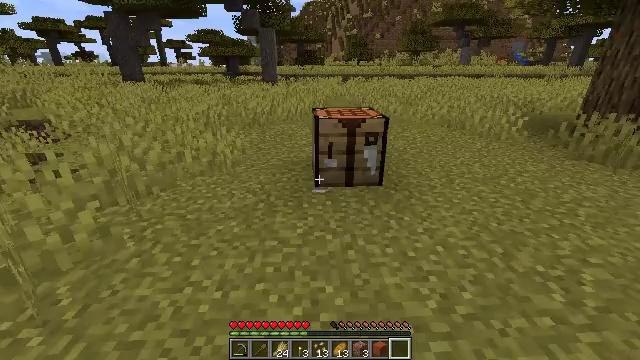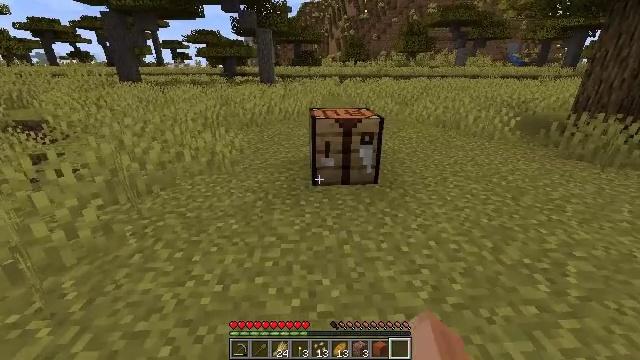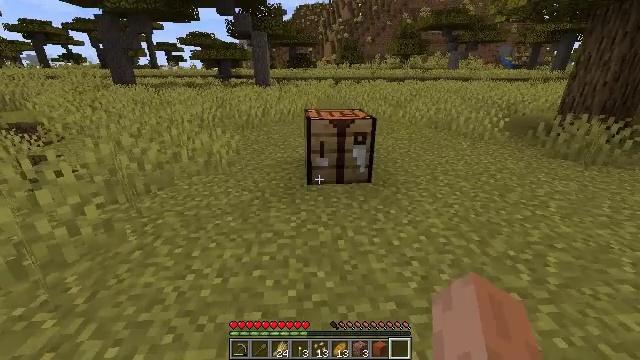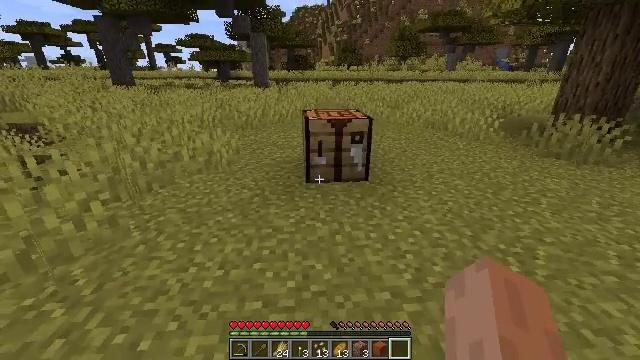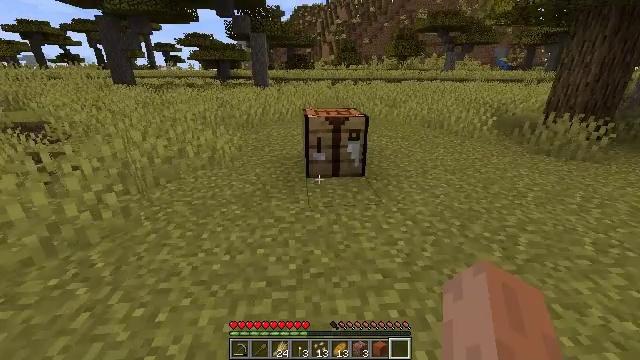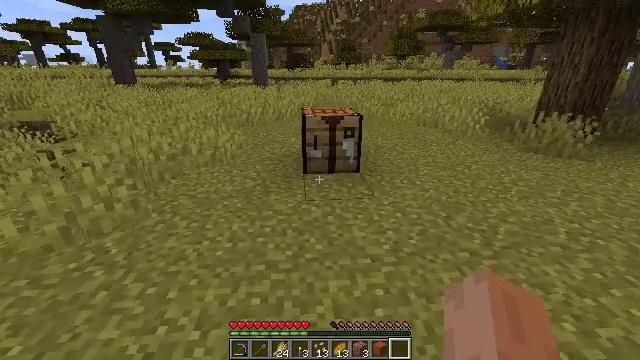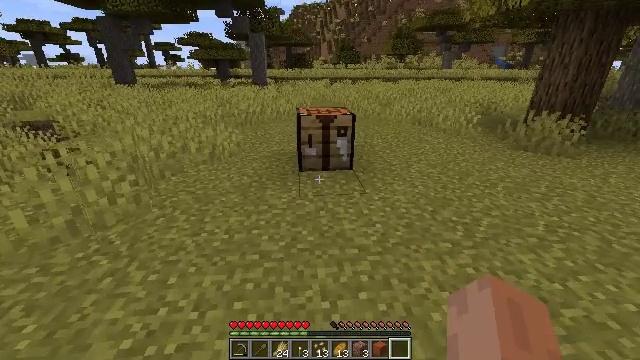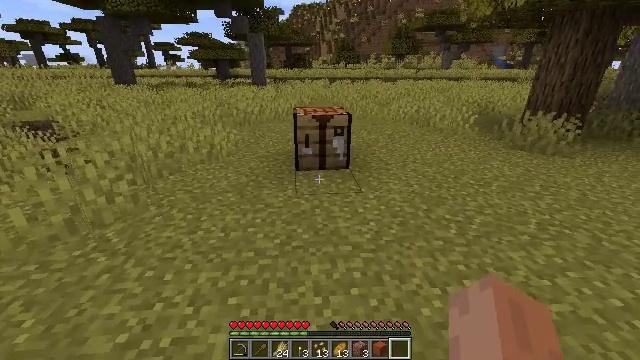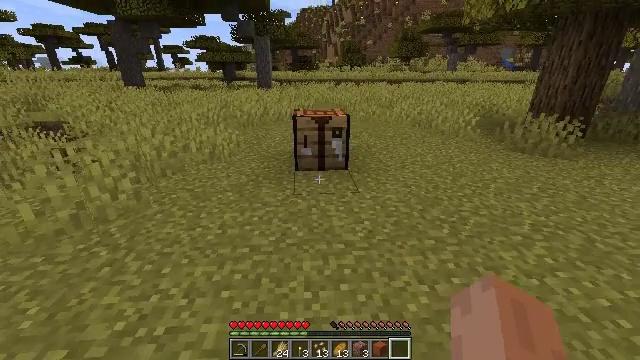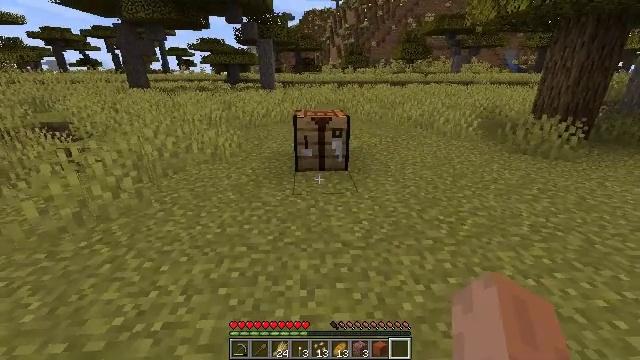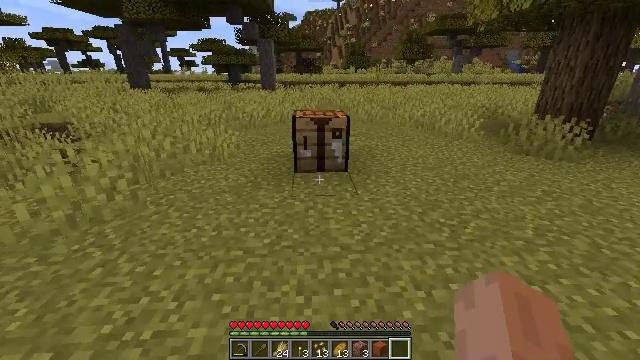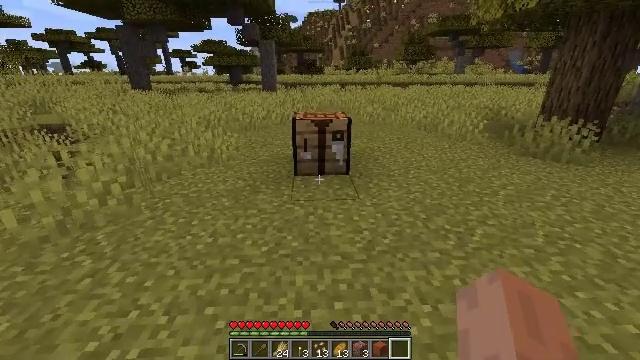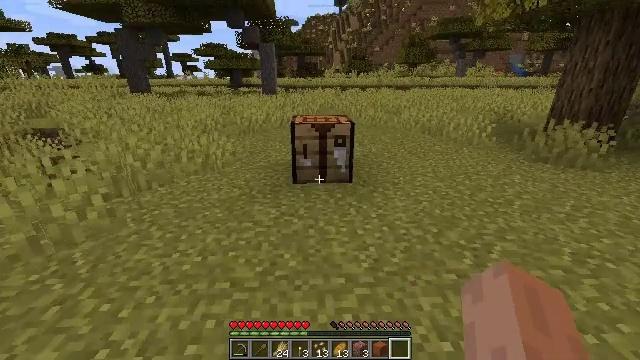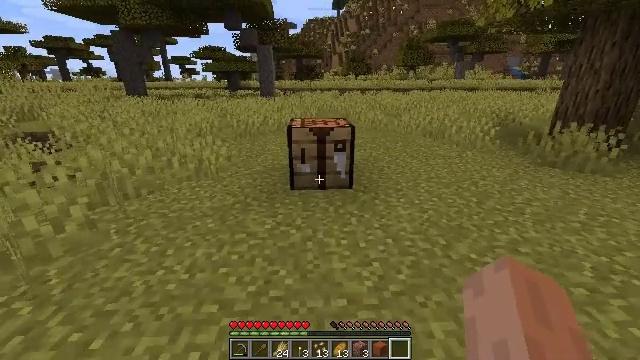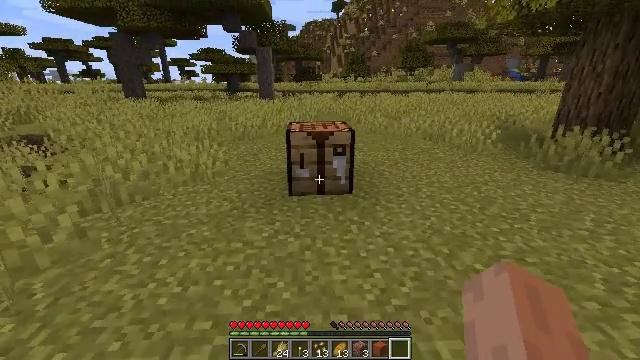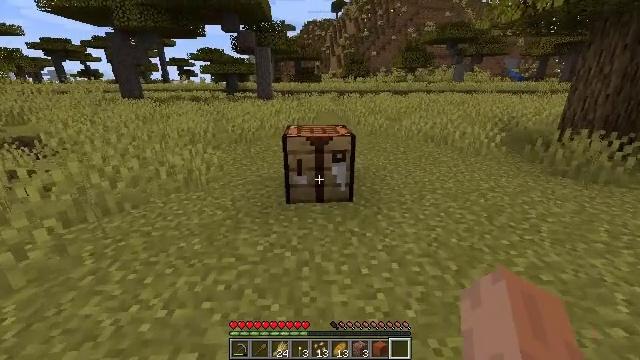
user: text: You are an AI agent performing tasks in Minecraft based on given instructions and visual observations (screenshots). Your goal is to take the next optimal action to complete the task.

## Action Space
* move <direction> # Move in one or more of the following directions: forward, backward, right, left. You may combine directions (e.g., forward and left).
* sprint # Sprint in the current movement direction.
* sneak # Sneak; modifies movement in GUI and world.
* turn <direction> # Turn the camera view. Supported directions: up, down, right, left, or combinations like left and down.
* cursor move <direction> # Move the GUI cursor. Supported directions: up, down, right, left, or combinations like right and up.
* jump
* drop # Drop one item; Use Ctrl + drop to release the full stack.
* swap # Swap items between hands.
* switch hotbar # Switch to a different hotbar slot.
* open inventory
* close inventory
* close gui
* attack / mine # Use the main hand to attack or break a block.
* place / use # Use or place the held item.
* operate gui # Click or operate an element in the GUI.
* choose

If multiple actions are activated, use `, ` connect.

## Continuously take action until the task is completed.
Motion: motion action
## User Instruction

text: Break the grass block.
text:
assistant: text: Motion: move back
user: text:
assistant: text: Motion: move back, turn right
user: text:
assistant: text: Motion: move back
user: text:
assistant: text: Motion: move back
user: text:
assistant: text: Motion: move back and move right
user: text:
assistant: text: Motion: move back and move right
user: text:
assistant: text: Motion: move right
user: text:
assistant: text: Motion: turn left
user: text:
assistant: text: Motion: move forward
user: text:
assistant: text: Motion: move forward
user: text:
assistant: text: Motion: move forward
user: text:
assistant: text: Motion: move forward
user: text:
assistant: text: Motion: move forward
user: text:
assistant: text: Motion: move forward
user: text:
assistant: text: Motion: move forward
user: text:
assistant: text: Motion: move forward
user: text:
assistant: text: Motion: move forward
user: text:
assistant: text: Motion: move forward, use / place
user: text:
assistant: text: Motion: move forward, use / place
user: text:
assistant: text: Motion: use / place
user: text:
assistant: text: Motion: use / place
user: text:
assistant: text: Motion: no_op
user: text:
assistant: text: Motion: open gui
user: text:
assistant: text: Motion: no_op
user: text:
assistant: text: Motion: no_op
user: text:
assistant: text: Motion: no_op
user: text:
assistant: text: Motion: no_op
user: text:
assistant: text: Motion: no_op
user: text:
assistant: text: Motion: no_op
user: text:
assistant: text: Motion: cursor move right